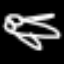
Label: airplane